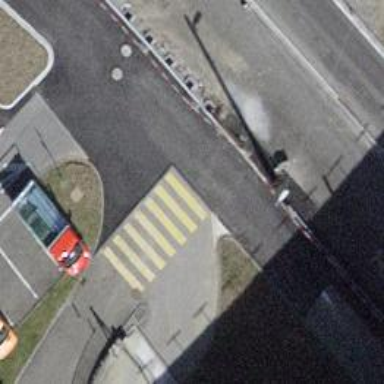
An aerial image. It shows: Uncontrolled zebra crossing with yellow markings on the road.